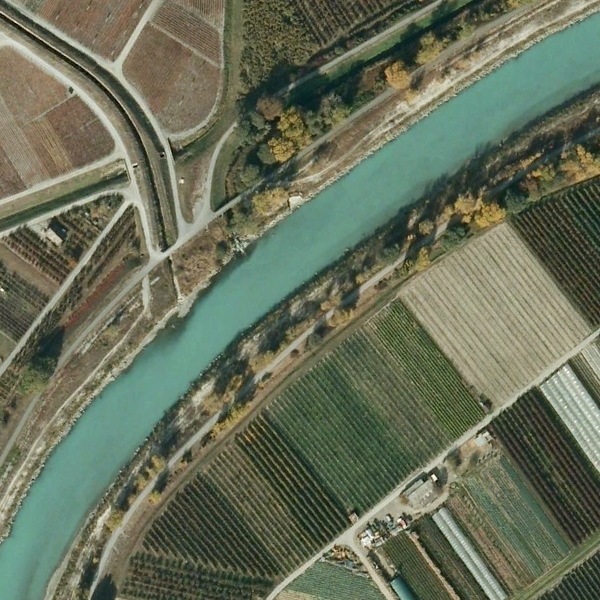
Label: River